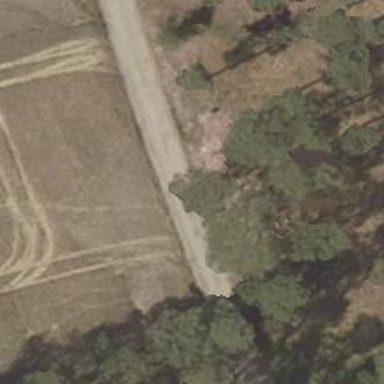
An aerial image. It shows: Service road with grade2 tracktype.